Field crop: maize
Growth stage: 2
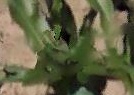
Species: maize